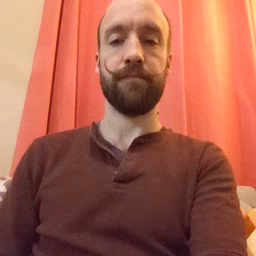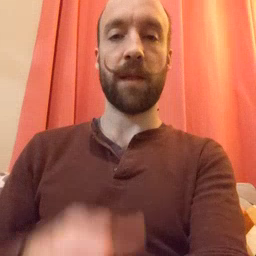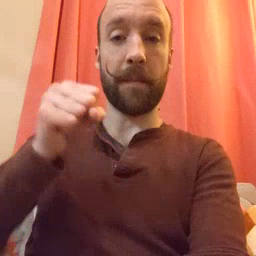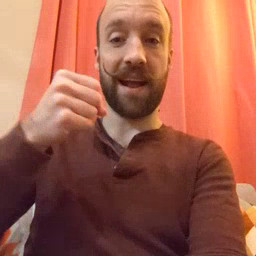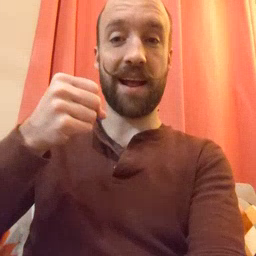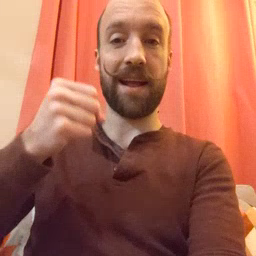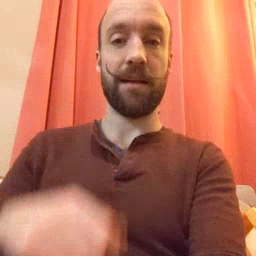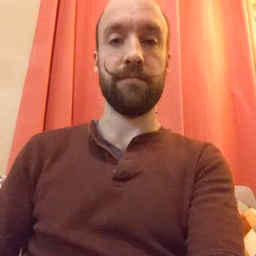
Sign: make